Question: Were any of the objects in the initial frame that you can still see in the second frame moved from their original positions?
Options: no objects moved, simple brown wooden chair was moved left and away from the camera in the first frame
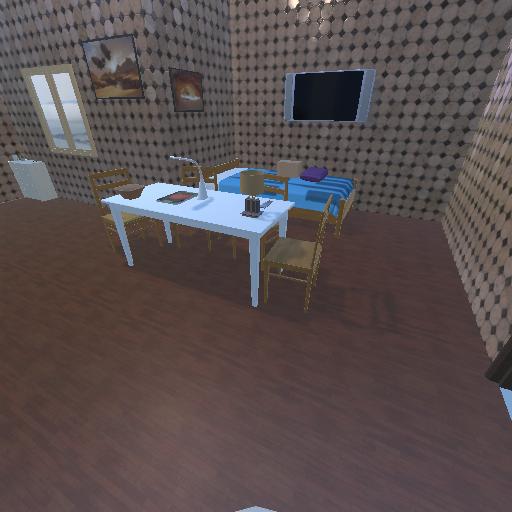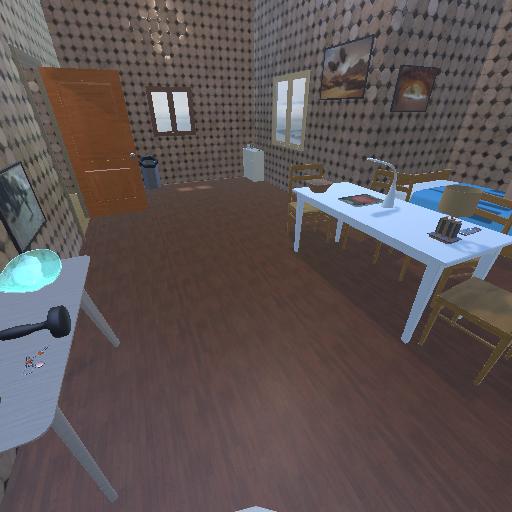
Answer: no objects moved